Interaction volume radius: 5 \u00c5
Interaction volume height: 15 \u00c5
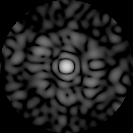
Disorder parameter: 0.8612